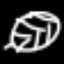
Label: leaf